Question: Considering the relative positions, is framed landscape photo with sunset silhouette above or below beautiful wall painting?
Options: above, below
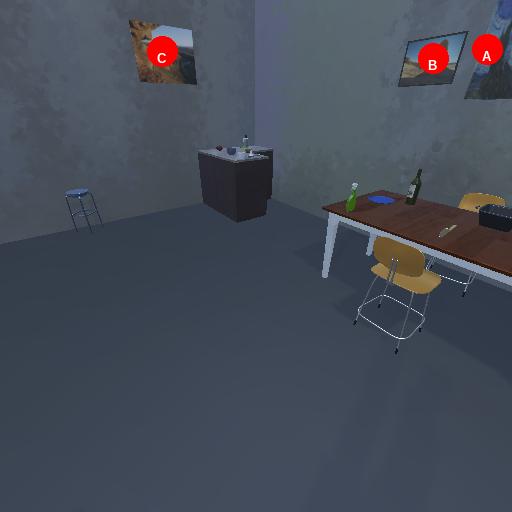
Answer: above